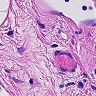
Metastatic tissue present: no